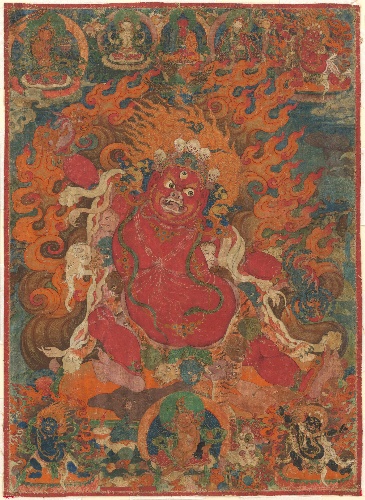
Date: 18th century
Object type: Tangka
Classification: Paintings
Medium: Distemper on cotton
Culture: Tibet
Dimensions: Image: 24 in. × 17 1/2 in. (61 × 44.5 cm)
Framed: 33 1/16 × 25 13/16 in. (84 × 65.5 cm)
Department: Asian Art
Credit line: Purchase, Friends of Asian Art Gifts, 2015
Accession year: 2015
Repository: Metropolitan Museum of Art, New York, NY
Tags: Skulls|Deities|Elephants|Buddhism